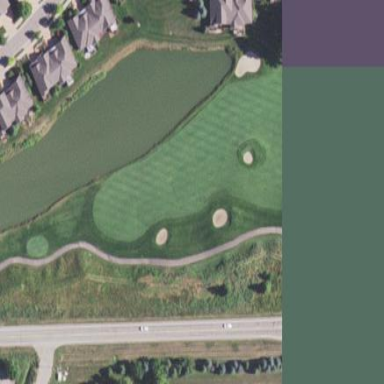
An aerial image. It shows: Rough area on grassy golf course.